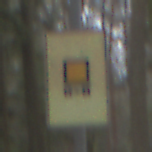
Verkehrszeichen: KennzeichnungspflichtigeFahrzeugeGefaehrlicheGueterOhnePfeilsymbol
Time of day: Midday
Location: Outdoor (Nature)
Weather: Overcast
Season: NotSpecified
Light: Natural